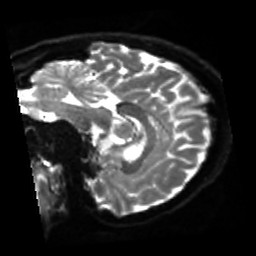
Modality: sbref
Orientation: sagittal
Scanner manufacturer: siemens
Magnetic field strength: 3 T
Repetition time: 4 s
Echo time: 0.0594 s